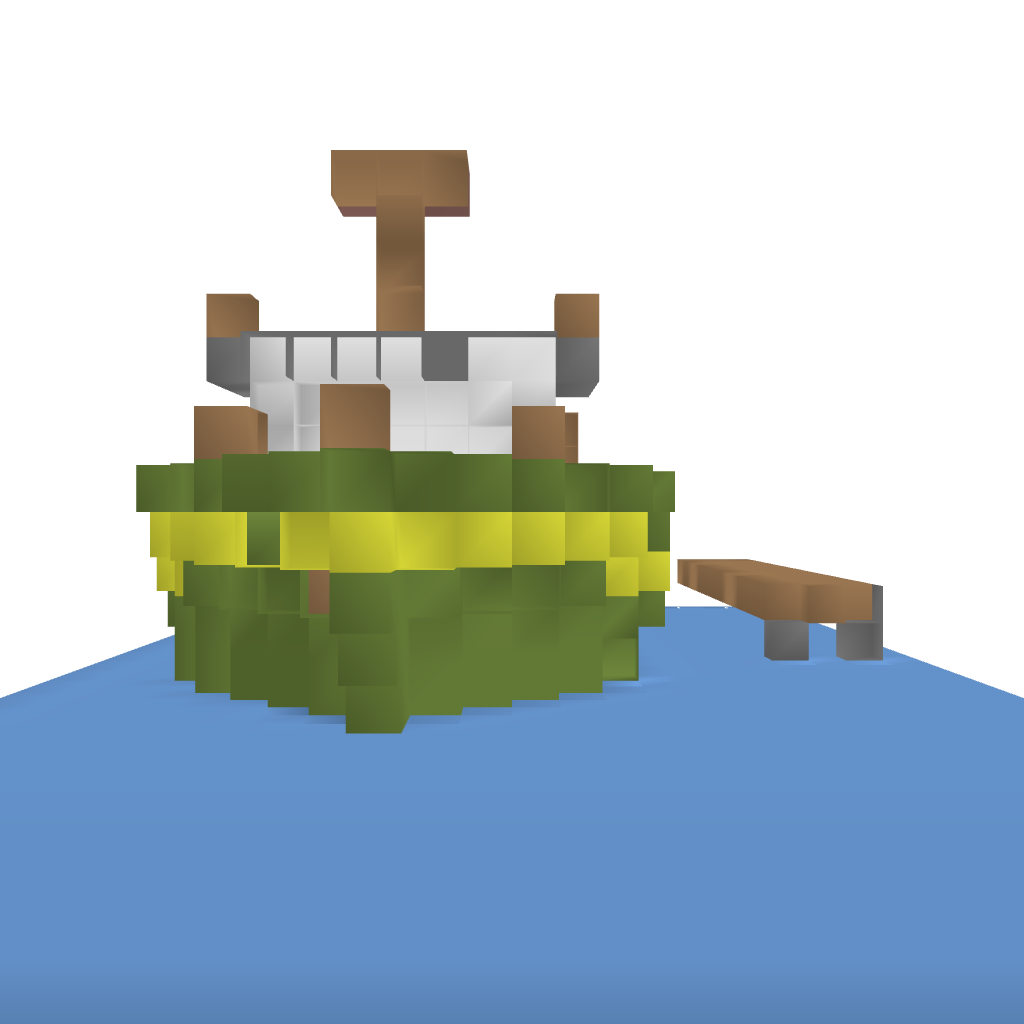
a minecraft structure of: Fishing boat high quality